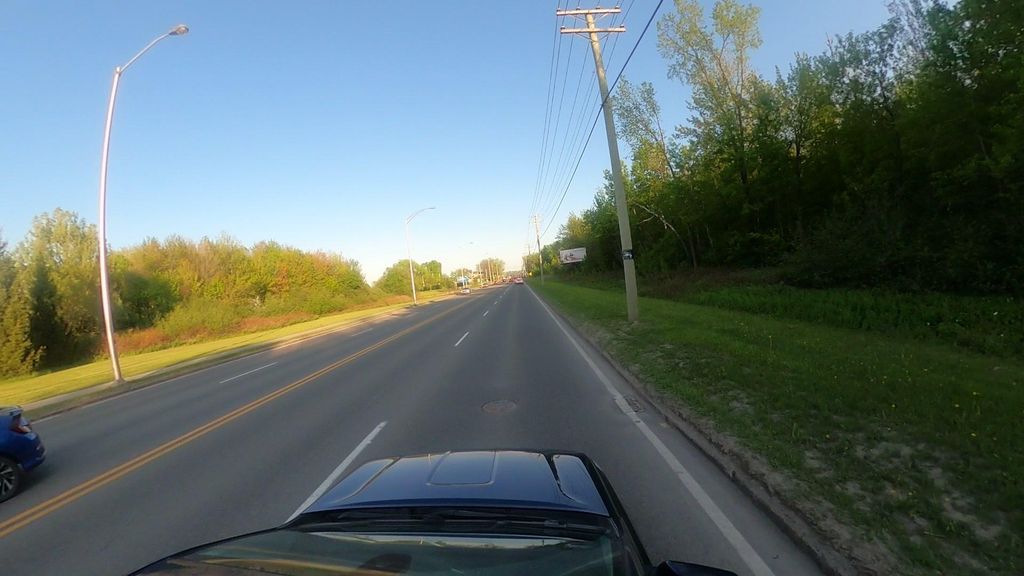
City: quebec_city